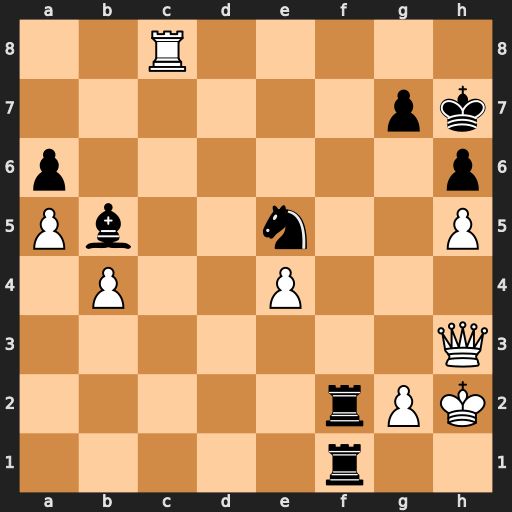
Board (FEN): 2R5/6pk/p6p/Pb2n2P/1P2P3/7Q/5rPK/5r2
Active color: w
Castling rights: -
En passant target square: -
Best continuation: Qe6 Rf8 Rxf8 Rxf8 Qxe5